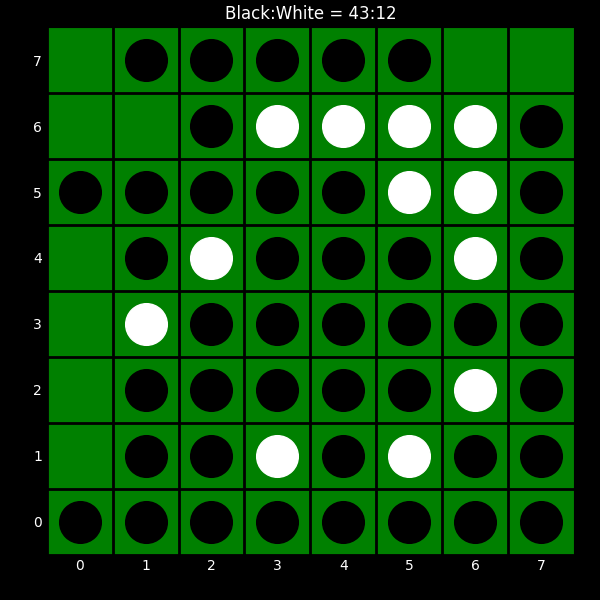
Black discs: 43
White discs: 12